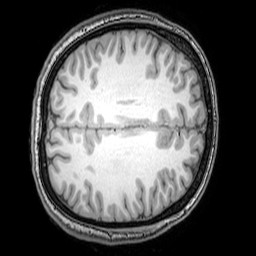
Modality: T1w
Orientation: axial
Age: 23
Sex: male
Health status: healthy
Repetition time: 0.081 s
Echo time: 0.037 s